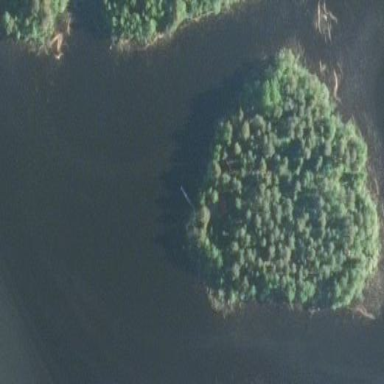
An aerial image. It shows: Islet.